Interaction volume radius: 10 \u00c5
Interaction volume height: 10 \u00c5
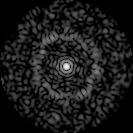
Disorder parameter: 0.8095